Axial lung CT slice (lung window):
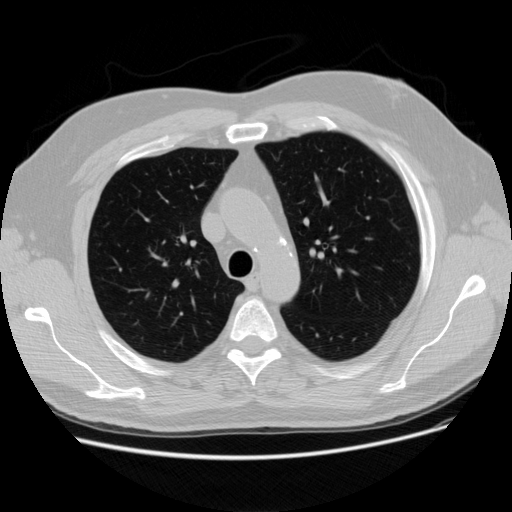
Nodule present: no